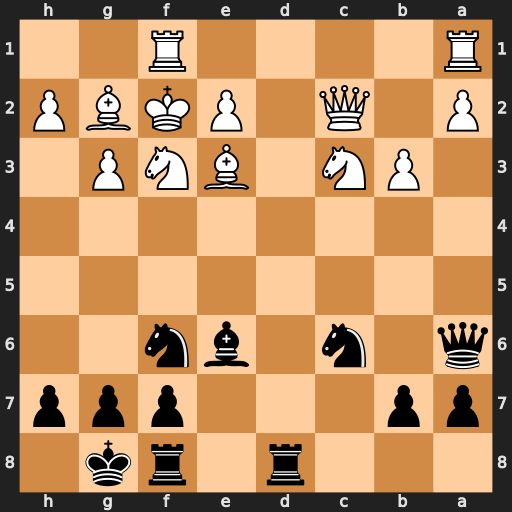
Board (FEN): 3r1rk1/pp3ppp/q1n1bn2/8/8/1PN1BNP1/P1Q1PKBP/R4R2
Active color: b
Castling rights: -
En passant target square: -
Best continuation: Ng4+ Kg1 Nxe3 Qe4 Nxf1